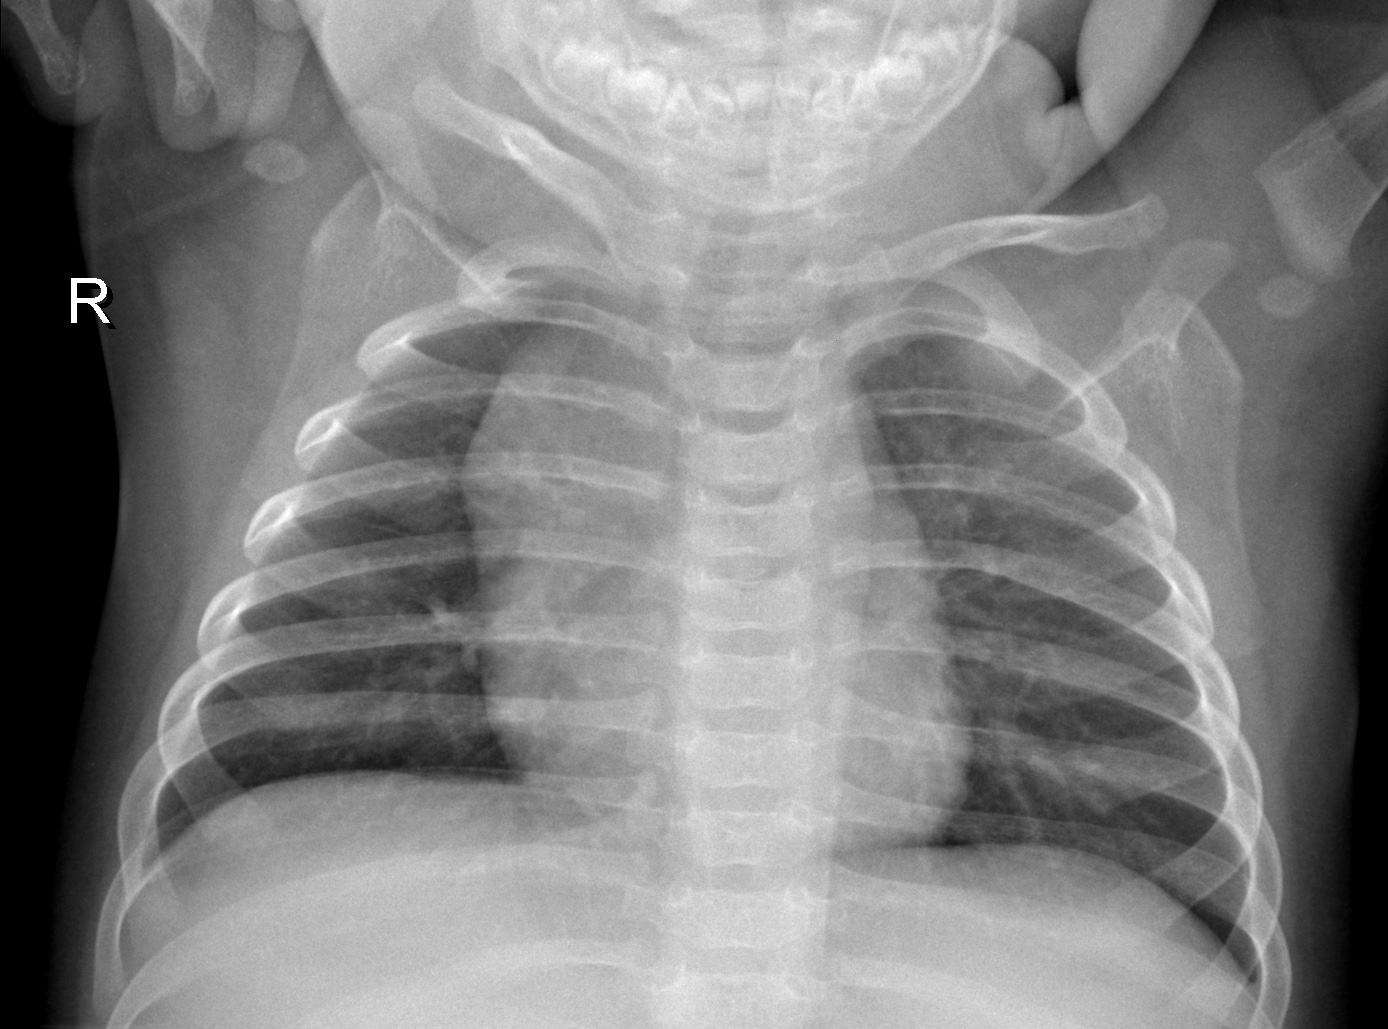
Diagnosis: NORMAL